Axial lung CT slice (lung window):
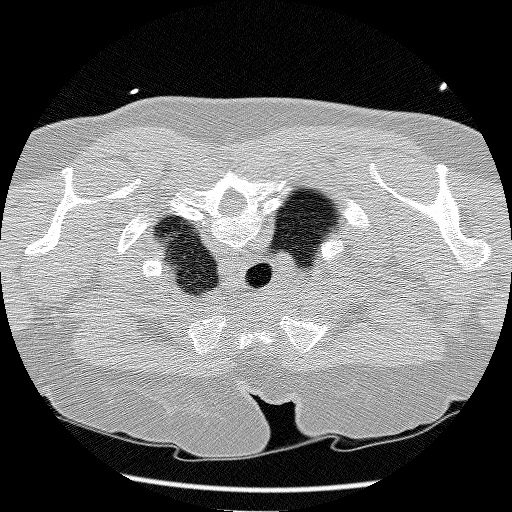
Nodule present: no